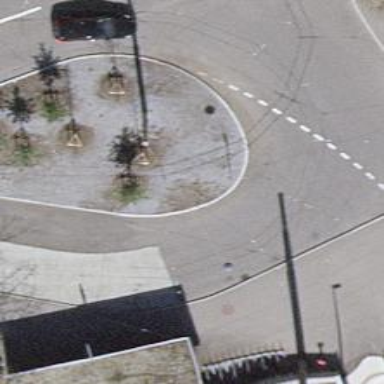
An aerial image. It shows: Asphalt service road for trolleybuses with trolley wires.